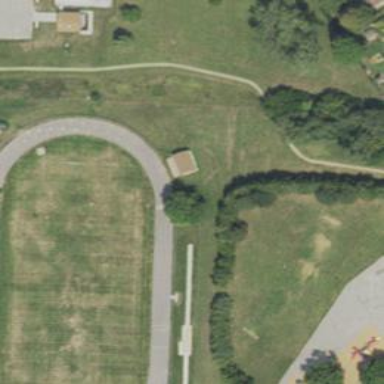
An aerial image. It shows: Athletics track on asphalt surface in leisure land.